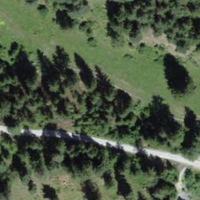
EUNIS habitat code: 23
Species observed at this site:
Chamaenerion fleischeri
Salvia pratensis